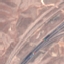
Land use / land cover: Highway